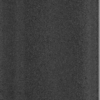
Label: dusty